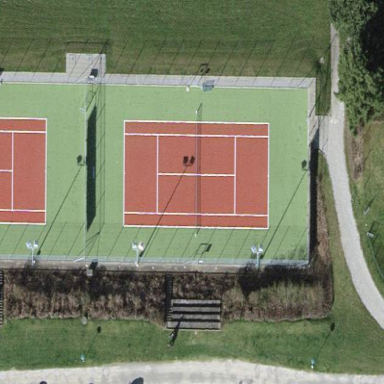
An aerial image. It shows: Tennis court on the leisure land pitch.